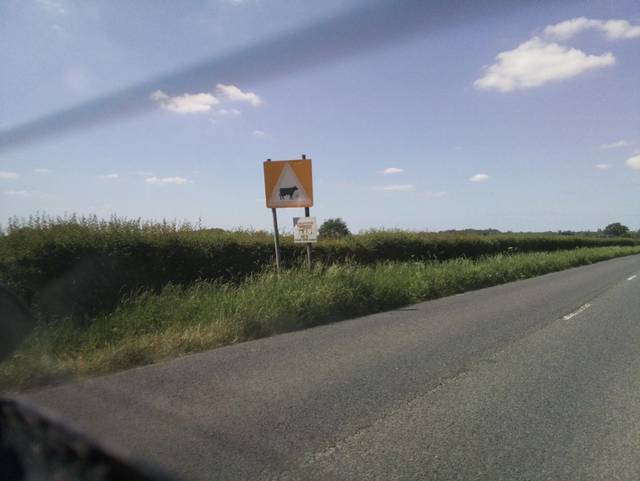
Region: United Kingdom
Coordinates: 51.535, -1.808